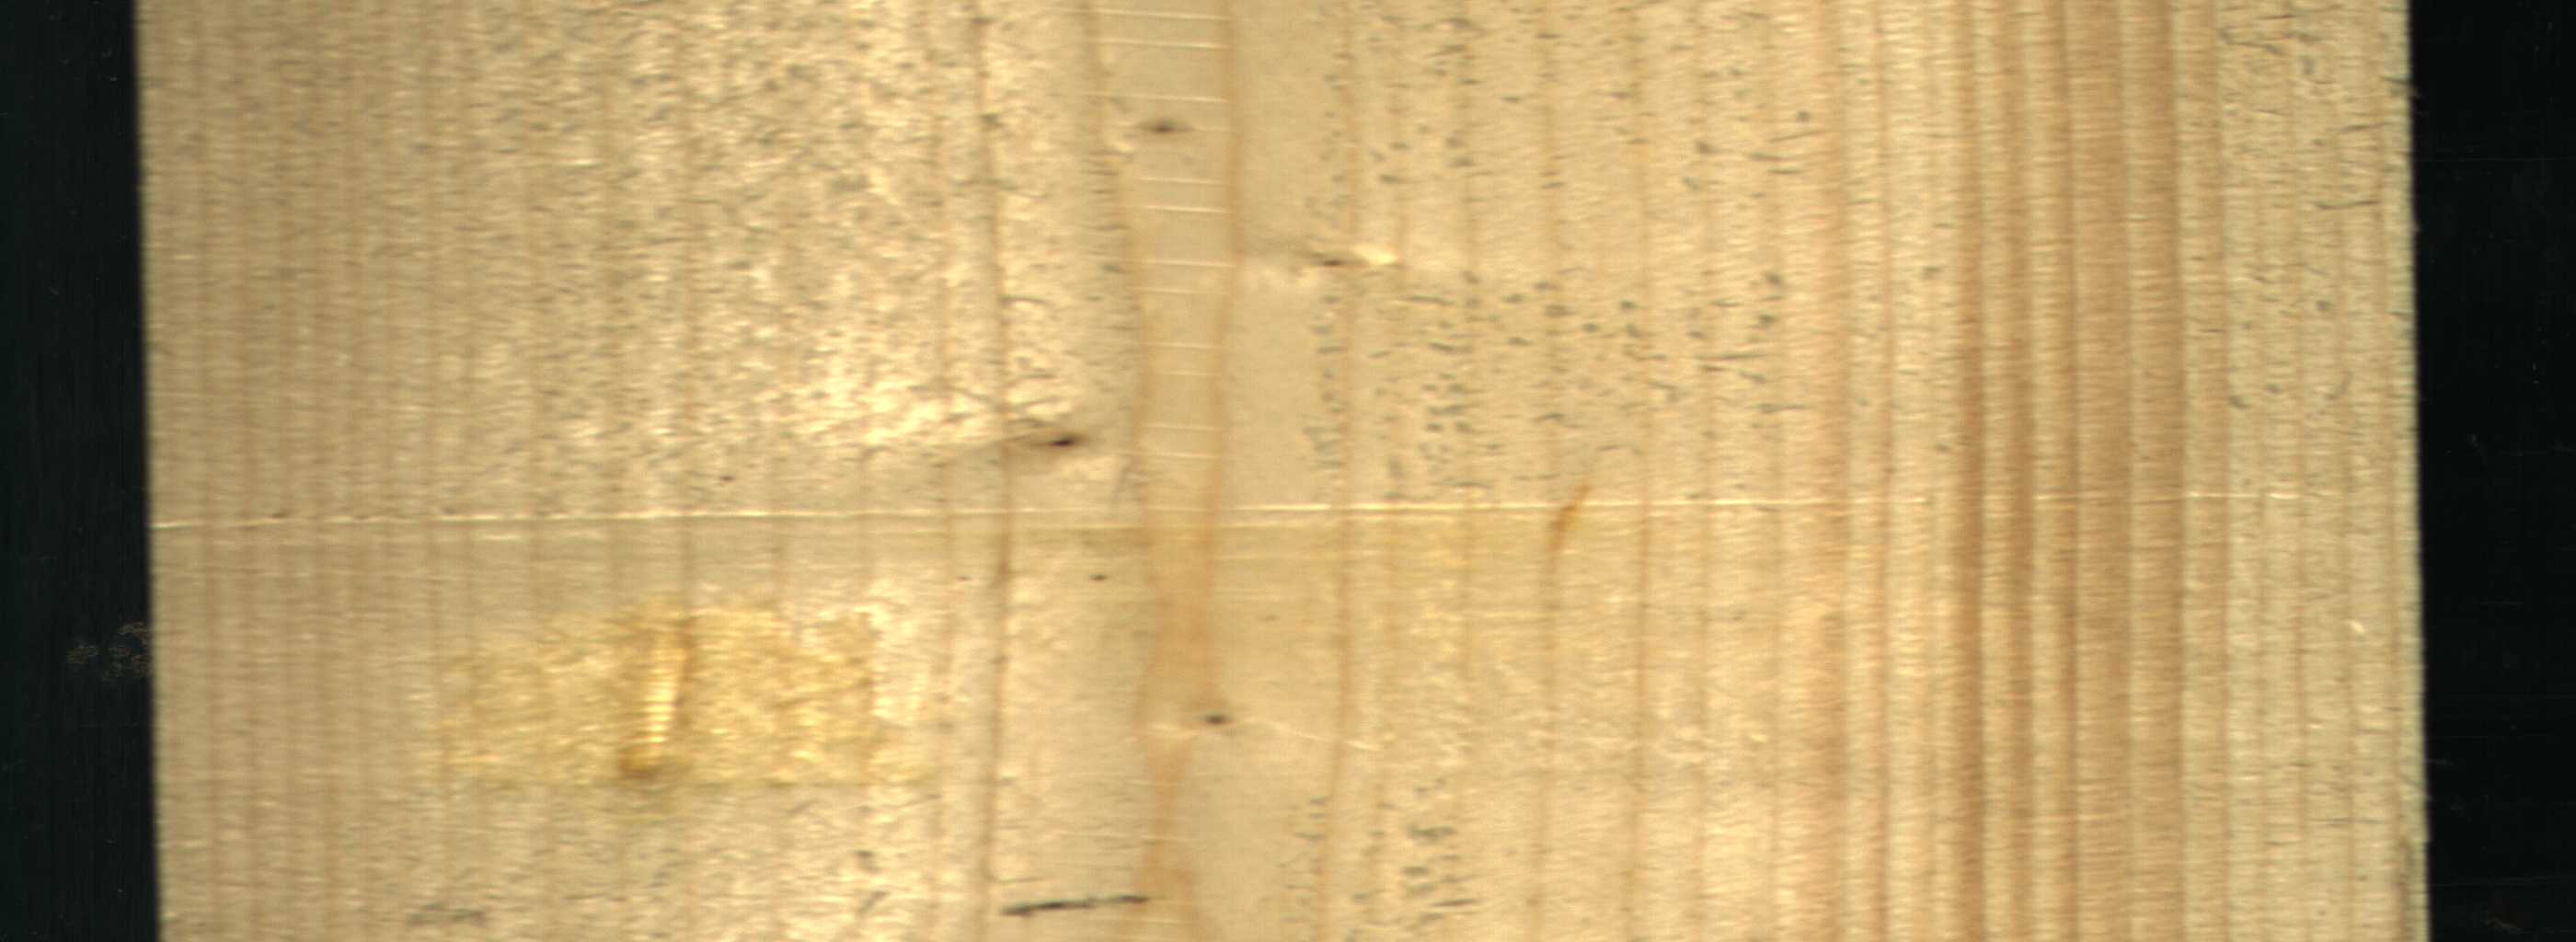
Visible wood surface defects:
resin
Crack